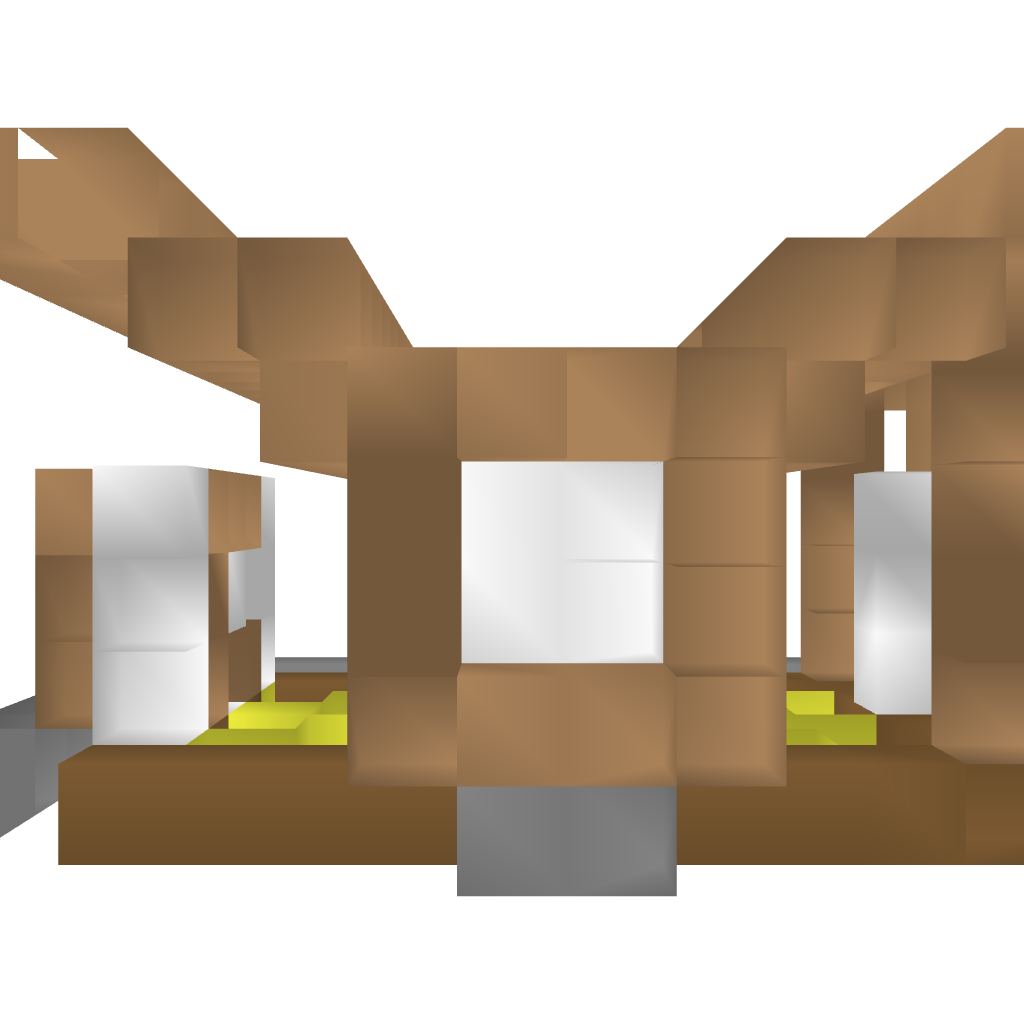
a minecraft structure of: Differnt Modern House bad low quality